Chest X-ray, PA view. Patient: 39 years old, sex F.
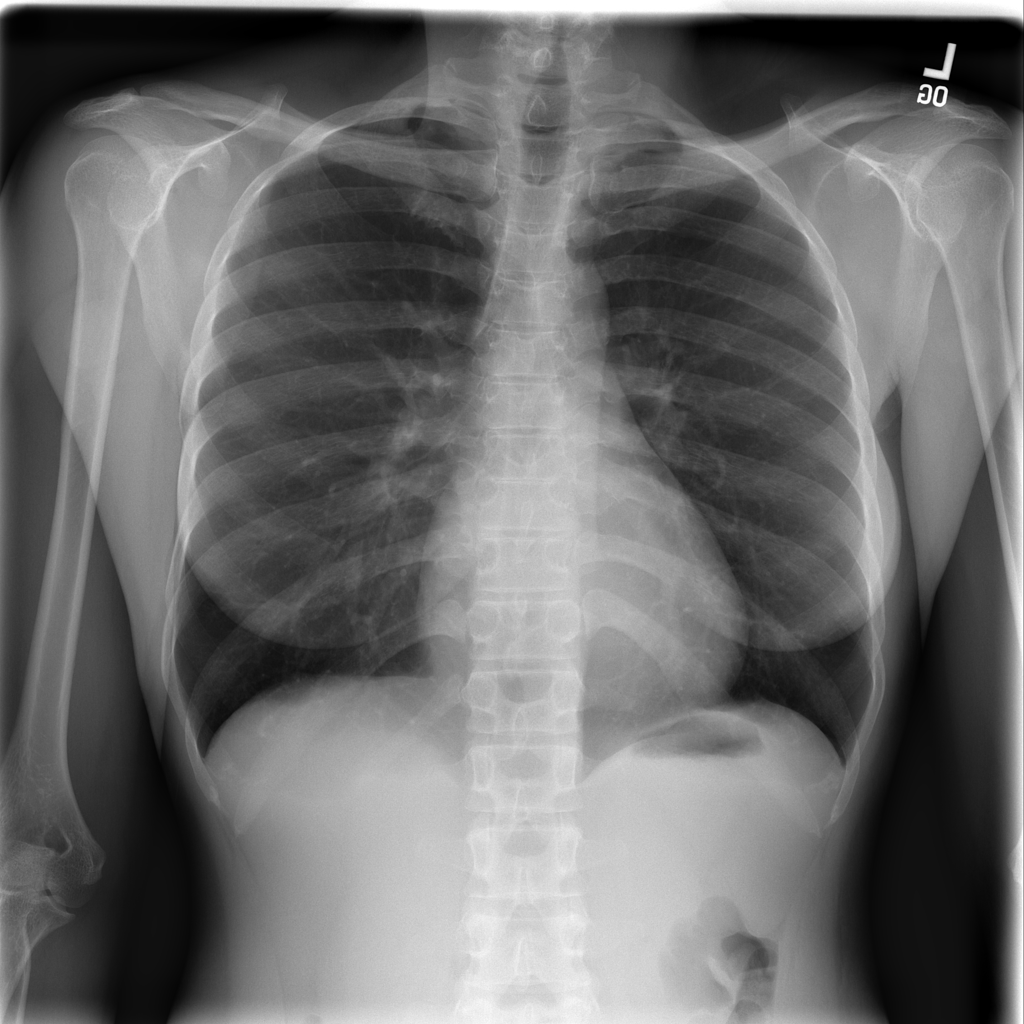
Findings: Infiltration